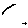
Label: car